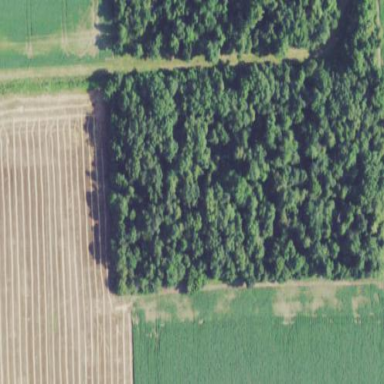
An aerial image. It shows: Deciduous broadleaved woodland.